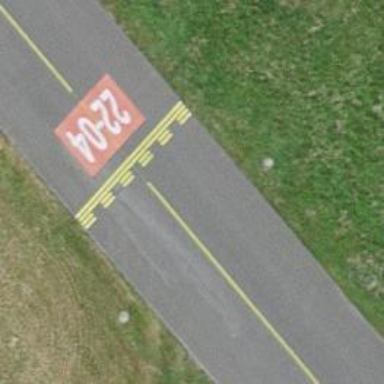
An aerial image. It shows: Image of taxiway at airport.